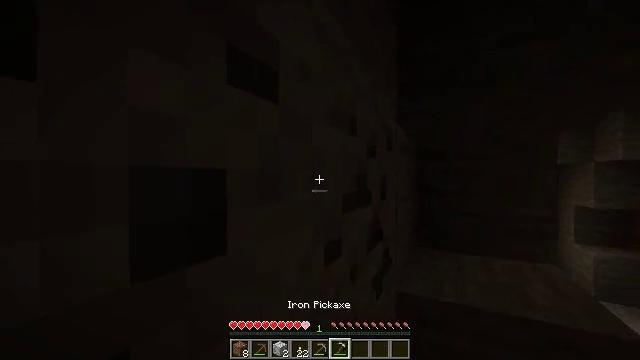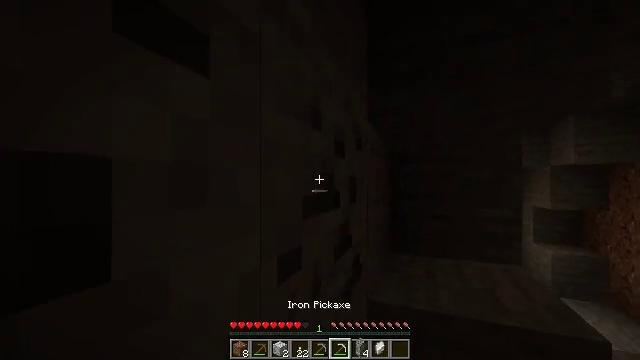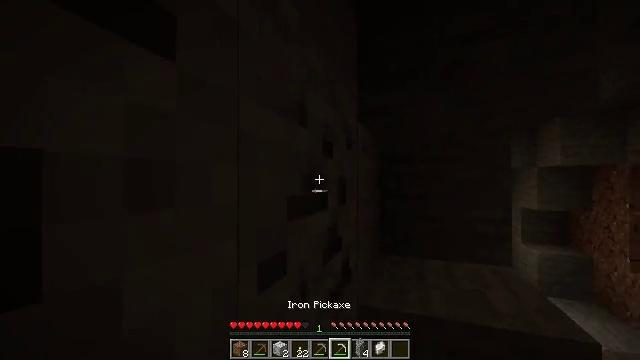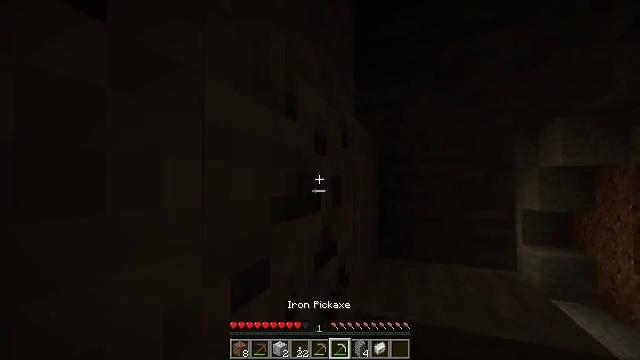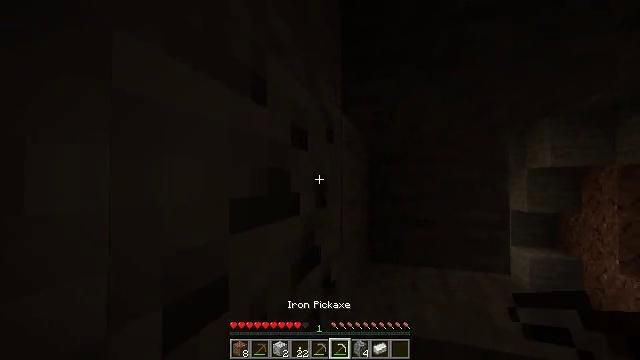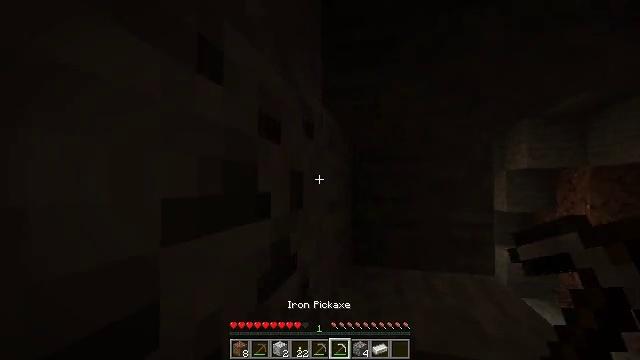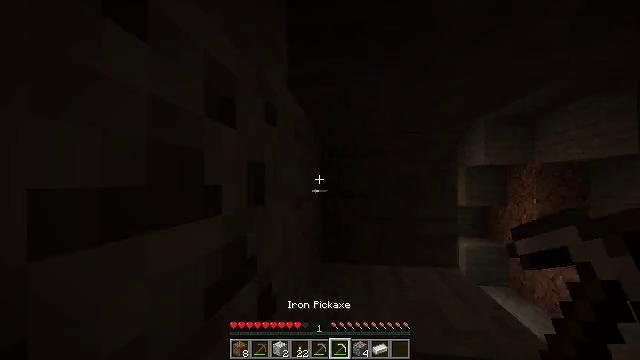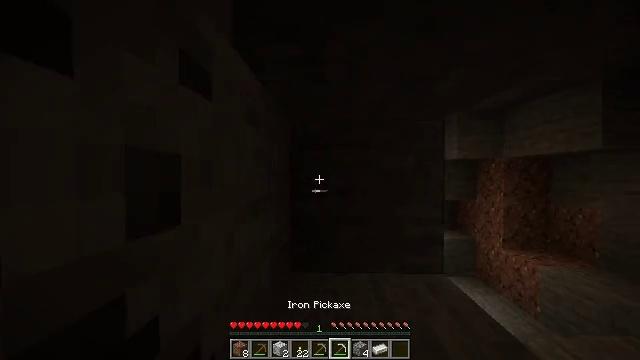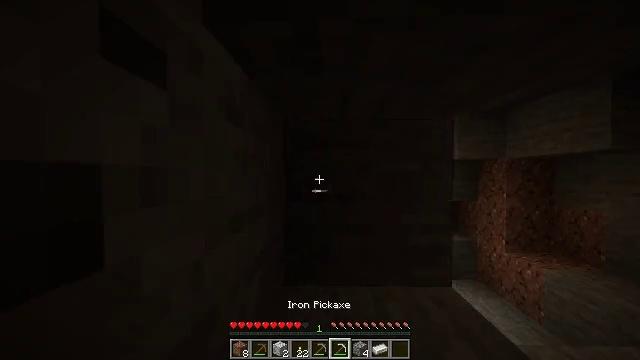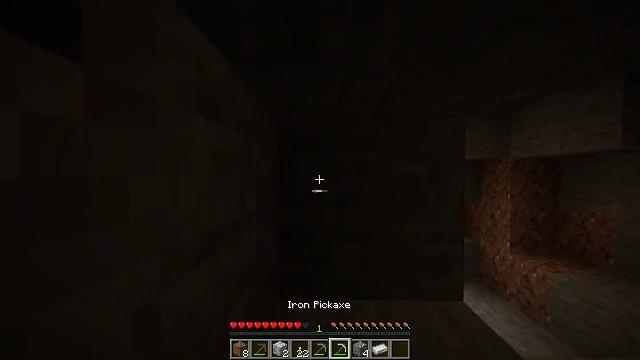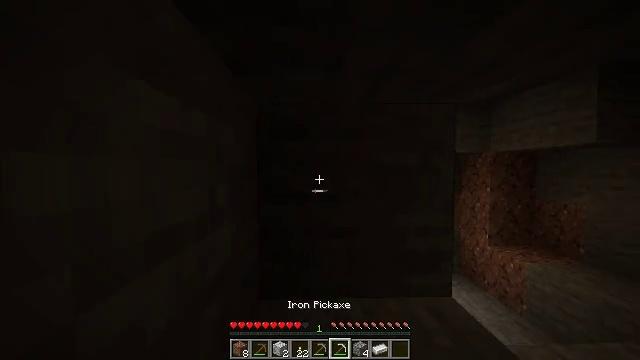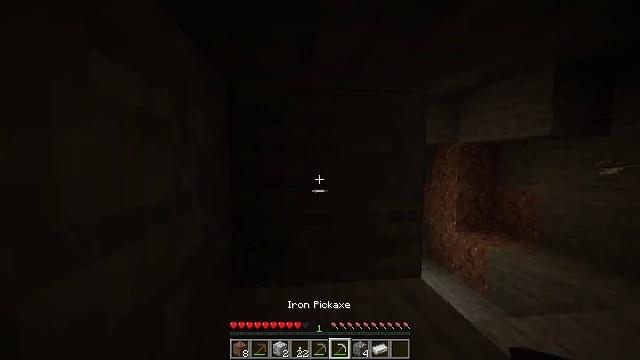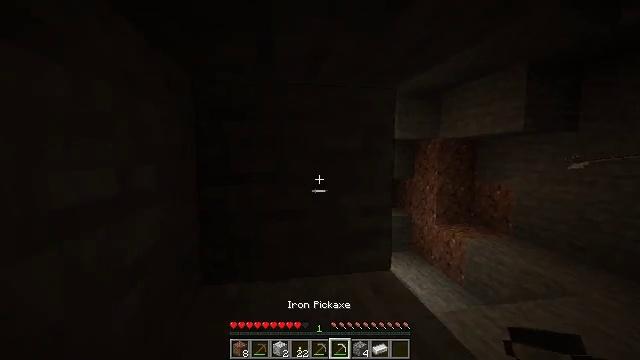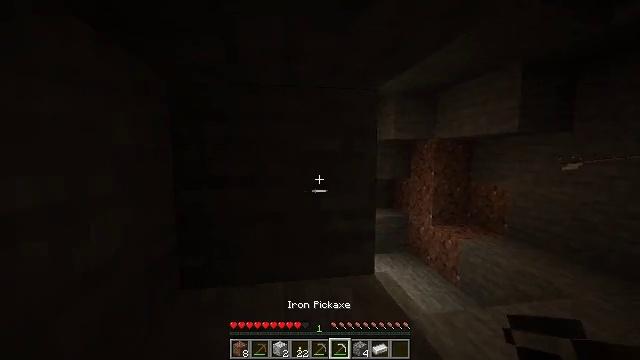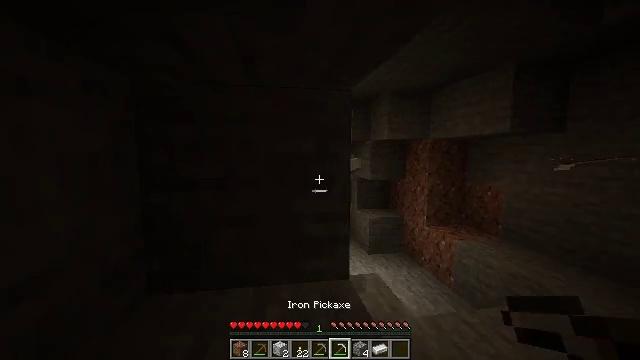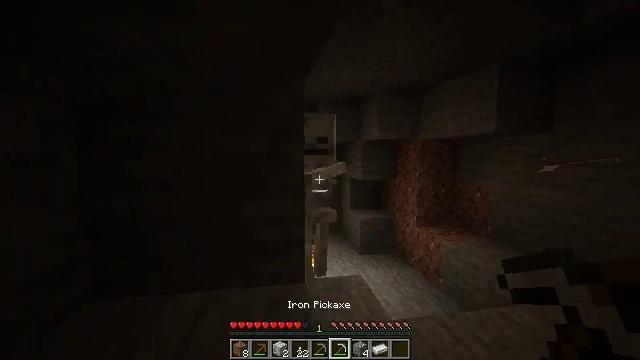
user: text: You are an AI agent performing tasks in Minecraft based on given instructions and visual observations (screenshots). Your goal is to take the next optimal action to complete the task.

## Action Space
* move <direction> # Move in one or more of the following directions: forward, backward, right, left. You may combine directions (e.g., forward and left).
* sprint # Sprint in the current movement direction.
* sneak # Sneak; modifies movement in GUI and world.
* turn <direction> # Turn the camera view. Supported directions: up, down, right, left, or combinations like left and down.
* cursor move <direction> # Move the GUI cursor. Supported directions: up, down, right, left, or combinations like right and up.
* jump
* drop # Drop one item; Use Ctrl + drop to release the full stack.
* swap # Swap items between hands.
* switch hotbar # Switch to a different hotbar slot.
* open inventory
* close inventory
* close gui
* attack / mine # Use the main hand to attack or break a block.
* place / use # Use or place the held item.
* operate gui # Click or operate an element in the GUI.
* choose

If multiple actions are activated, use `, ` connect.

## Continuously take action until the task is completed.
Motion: motion action
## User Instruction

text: Combat the skeleton.
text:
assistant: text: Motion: move forward and move left, sprint, turn right
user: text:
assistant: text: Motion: move forward and move left, sprint, turn right
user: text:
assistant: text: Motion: move forward and move left, sprint
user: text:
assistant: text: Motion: move forward and move left, sprint, turn right
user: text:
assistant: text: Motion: move forward and move left, sprint, turn right
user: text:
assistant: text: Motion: move forward, sprint, turn right
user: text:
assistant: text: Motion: move forward, sprint, turn right and down
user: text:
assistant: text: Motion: move forward
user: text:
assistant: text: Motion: move forward
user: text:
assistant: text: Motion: turn right and down
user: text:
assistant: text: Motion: turn right and down
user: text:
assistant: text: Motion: move right, turn right and down
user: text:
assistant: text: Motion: move forward and move right
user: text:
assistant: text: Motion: move forward and move right
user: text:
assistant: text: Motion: move forward and move right
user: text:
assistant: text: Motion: move forward and move right
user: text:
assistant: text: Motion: move forward and move right, turn left and down
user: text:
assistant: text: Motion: move forward and move right, turn left and down
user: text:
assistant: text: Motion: move forward and move right, turn left
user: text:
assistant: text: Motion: move forward and move right, turn left and down
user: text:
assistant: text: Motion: move forward and move right, turn left and down
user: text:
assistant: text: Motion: move forward and move right, turn left and down
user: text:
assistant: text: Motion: move forward and move right, attack / mine
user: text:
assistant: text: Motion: move forward, attack / mine
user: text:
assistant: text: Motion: turn left
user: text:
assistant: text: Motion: turn left and up
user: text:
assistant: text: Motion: turn left and up
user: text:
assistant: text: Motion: turn left and up
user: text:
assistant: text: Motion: turn left
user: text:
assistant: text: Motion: turn left